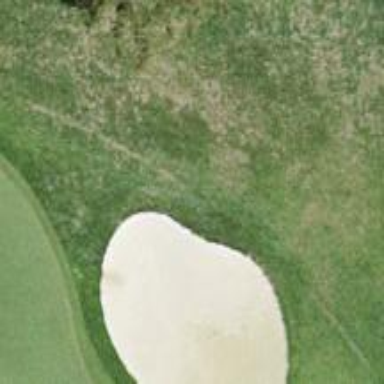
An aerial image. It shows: Golf bunker filled with natural sand.